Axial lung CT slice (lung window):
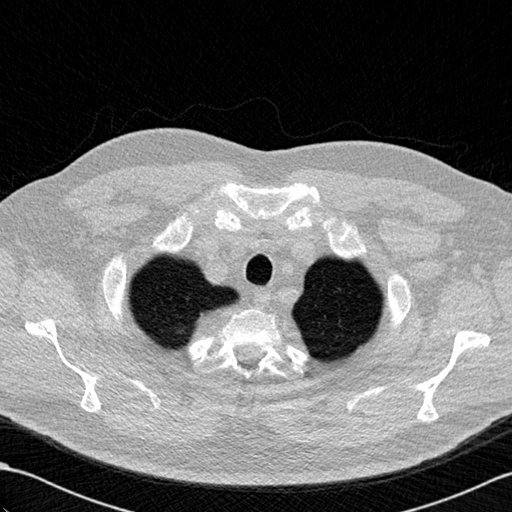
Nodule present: no